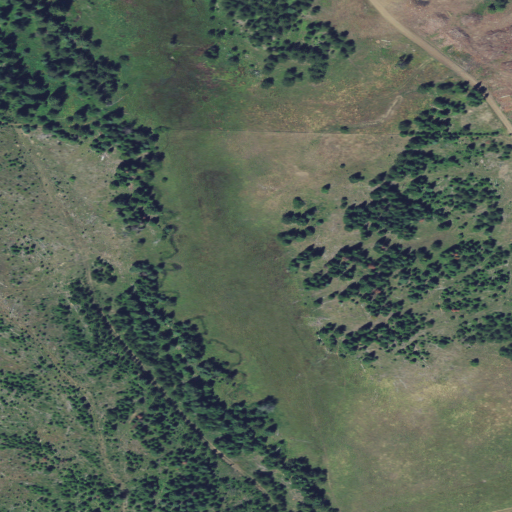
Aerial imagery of plain(s) in Oregon named James Meadow containing evergreen forest, shrub, grassland, herbaceous wetlands, and woody wetlands